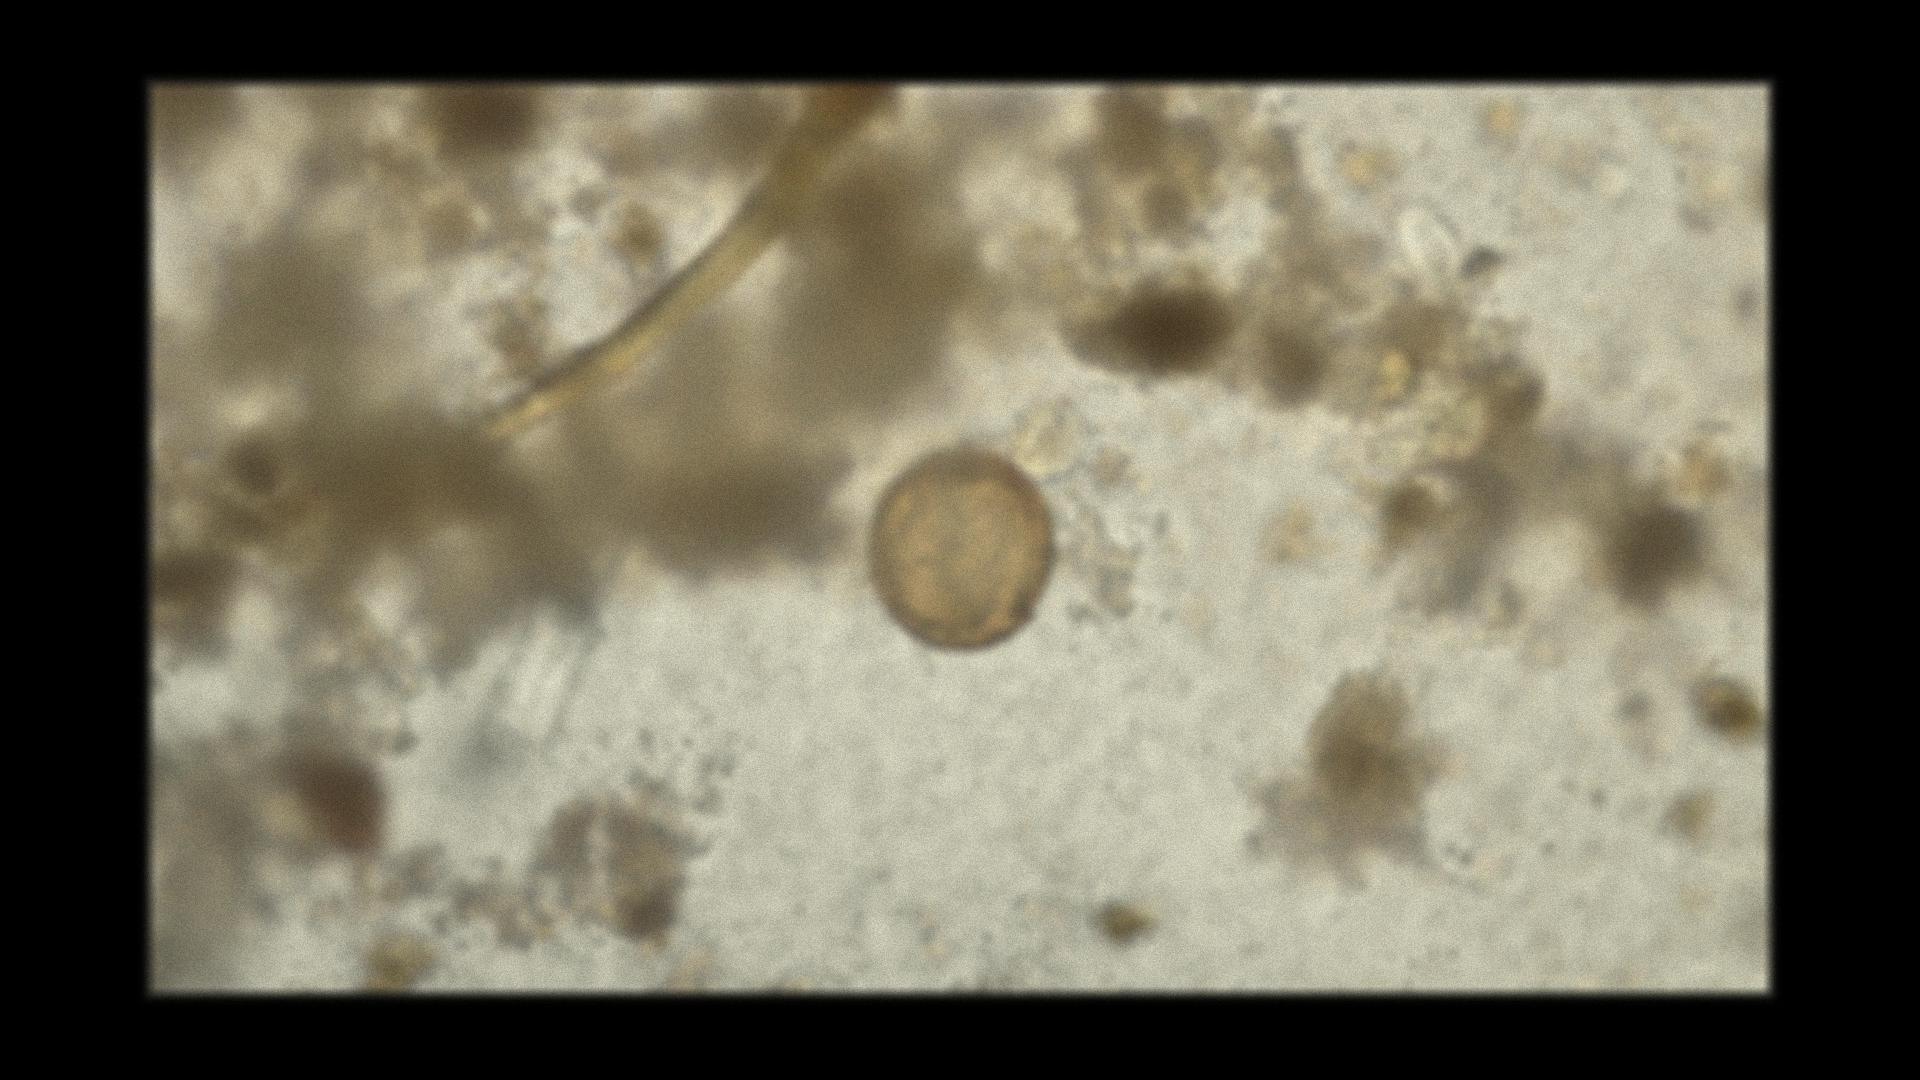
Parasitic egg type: Hymenolepis diminuta